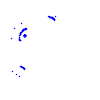
Particle: proton